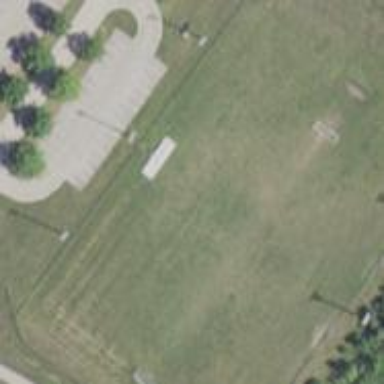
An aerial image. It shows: Soccer pitch for outdoor sports and leisure activities.